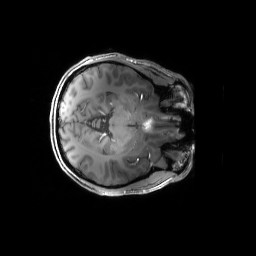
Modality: T1w
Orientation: axial
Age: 30
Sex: male
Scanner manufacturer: siemens
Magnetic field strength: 6.98 T
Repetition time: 2.37 s
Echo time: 0.00231 s